Interaction volume radius: 5 \u00c5
Interaction volume height: 10 \u00c5
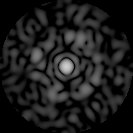
Disorder parameter: 0.899